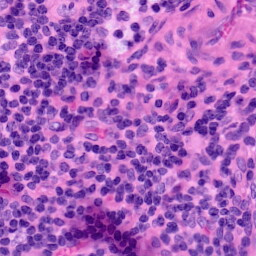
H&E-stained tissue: LymphNode